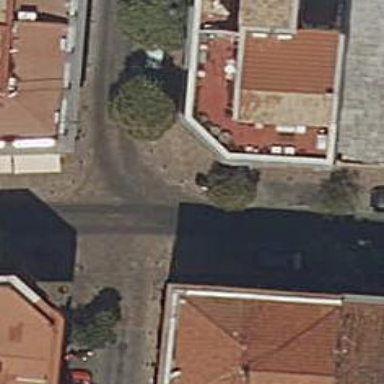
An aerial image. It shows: Living street paved with paving stones. There are sidewalks on both sides of the road.